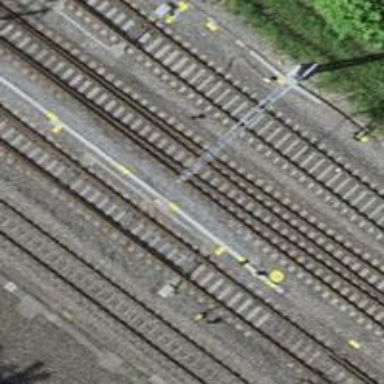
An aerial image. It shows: Railway junction.